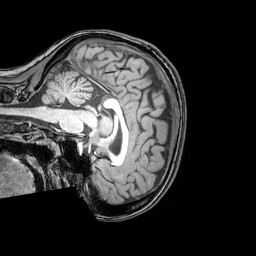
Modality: T1w
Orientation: sagittal
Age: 24
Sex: female
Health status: healthy
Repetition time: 0.081 s
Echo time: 0.037 s